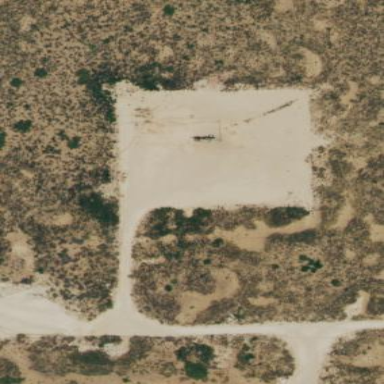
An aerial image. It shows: Wellsite surrounded by sand.